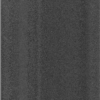
Label: dusty